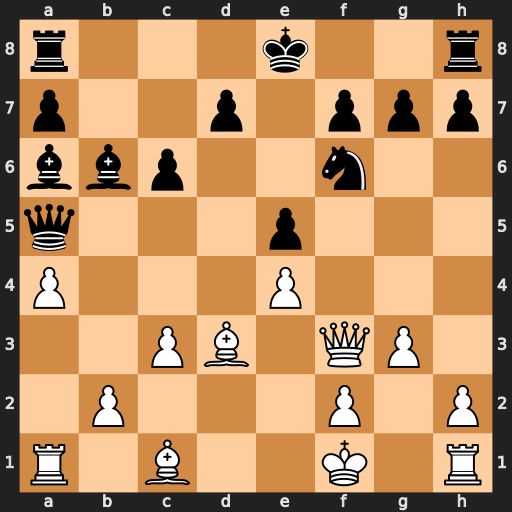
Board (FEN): r3k2r/p2p1ppp/bbp2n2/q3p3/P3P3/2PB1QP1/1P3P1P/R1B2K1R
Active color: w
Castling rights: kq
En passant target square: -
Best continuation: b4 Qd5 exd5